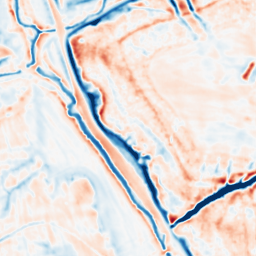
Category: multiscale
Decomposition family: dog
Decomposition parameters: sigma_low: 1
sigma_high: 5
Upsampling method: fft_zeropad
Upsampling parameters: scale: 4
Upsampling scale: 4